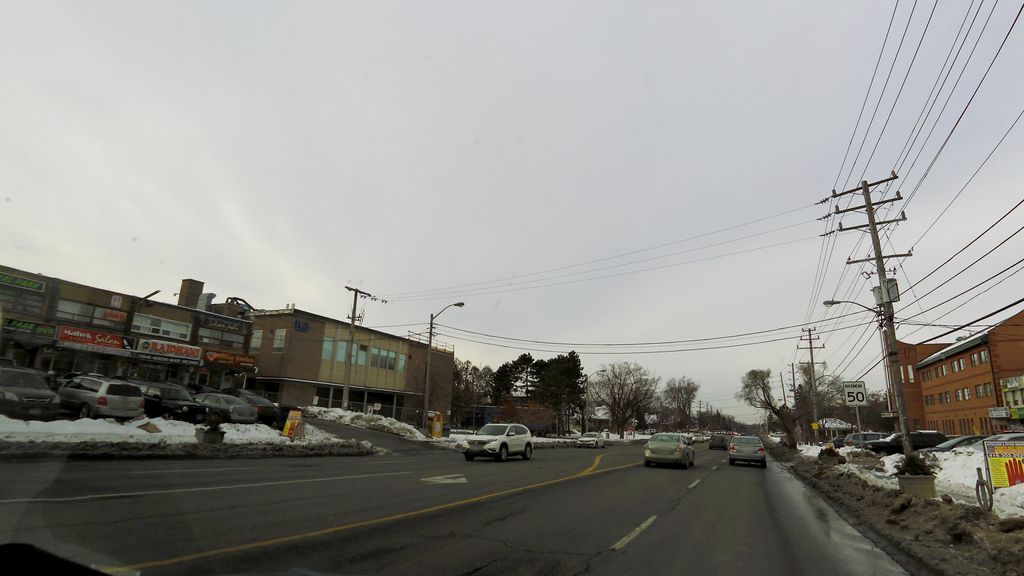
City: toronto